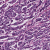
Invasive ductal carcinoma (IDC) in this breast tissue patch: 1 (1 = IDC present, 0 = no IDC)